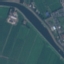
Land use / land cover: River